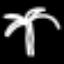
Label: palm tree